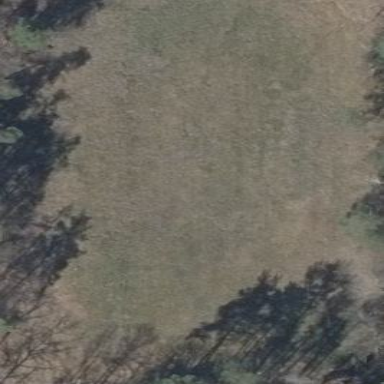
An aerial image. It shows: Beautiful meadow.